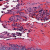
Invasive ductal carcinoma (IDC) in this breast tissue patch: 0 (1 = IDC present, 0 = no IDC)